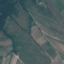
Land use / land cover: PermanentCrop